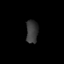
Tissue: prostate
Cell type: Epithelial cells
Senescence score: 0.3077
Nuclear area (px): 268
Mean DAPI intensity: 57.127